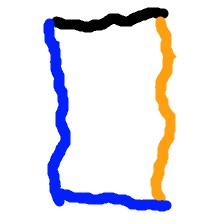
Shape: rectangle